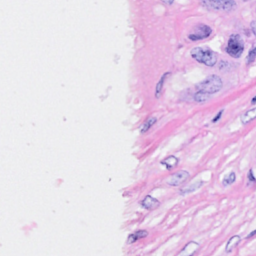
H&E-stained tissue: Breast